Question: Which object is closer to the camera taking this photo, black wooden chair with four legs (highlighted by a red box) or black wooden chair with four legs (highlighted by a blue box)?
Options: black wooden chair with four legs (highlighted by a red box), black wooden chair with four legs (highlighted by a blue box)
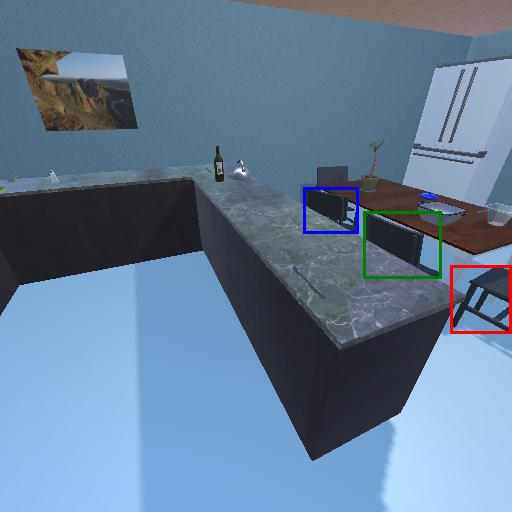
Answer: black wooden chair with four legs (highlighted by a red box)